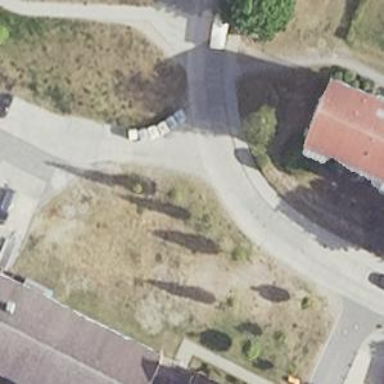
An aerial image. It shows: Residential road paved with concrete.